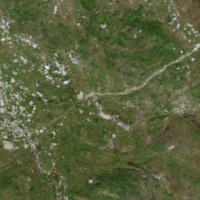
EUNIS habitat code: 26
Species observed at this site:
Dactylorhiza maculata
Ptyonoprogne rupestris
Cyaniris semiargus
Colias palaeno